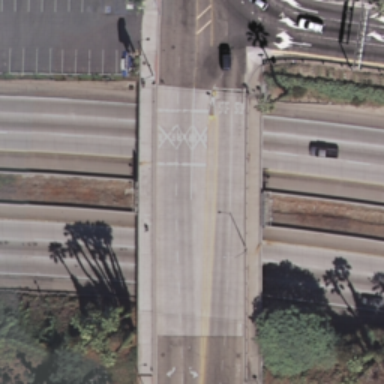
An overpass with a road go across another two roads diagonally .